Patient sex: M
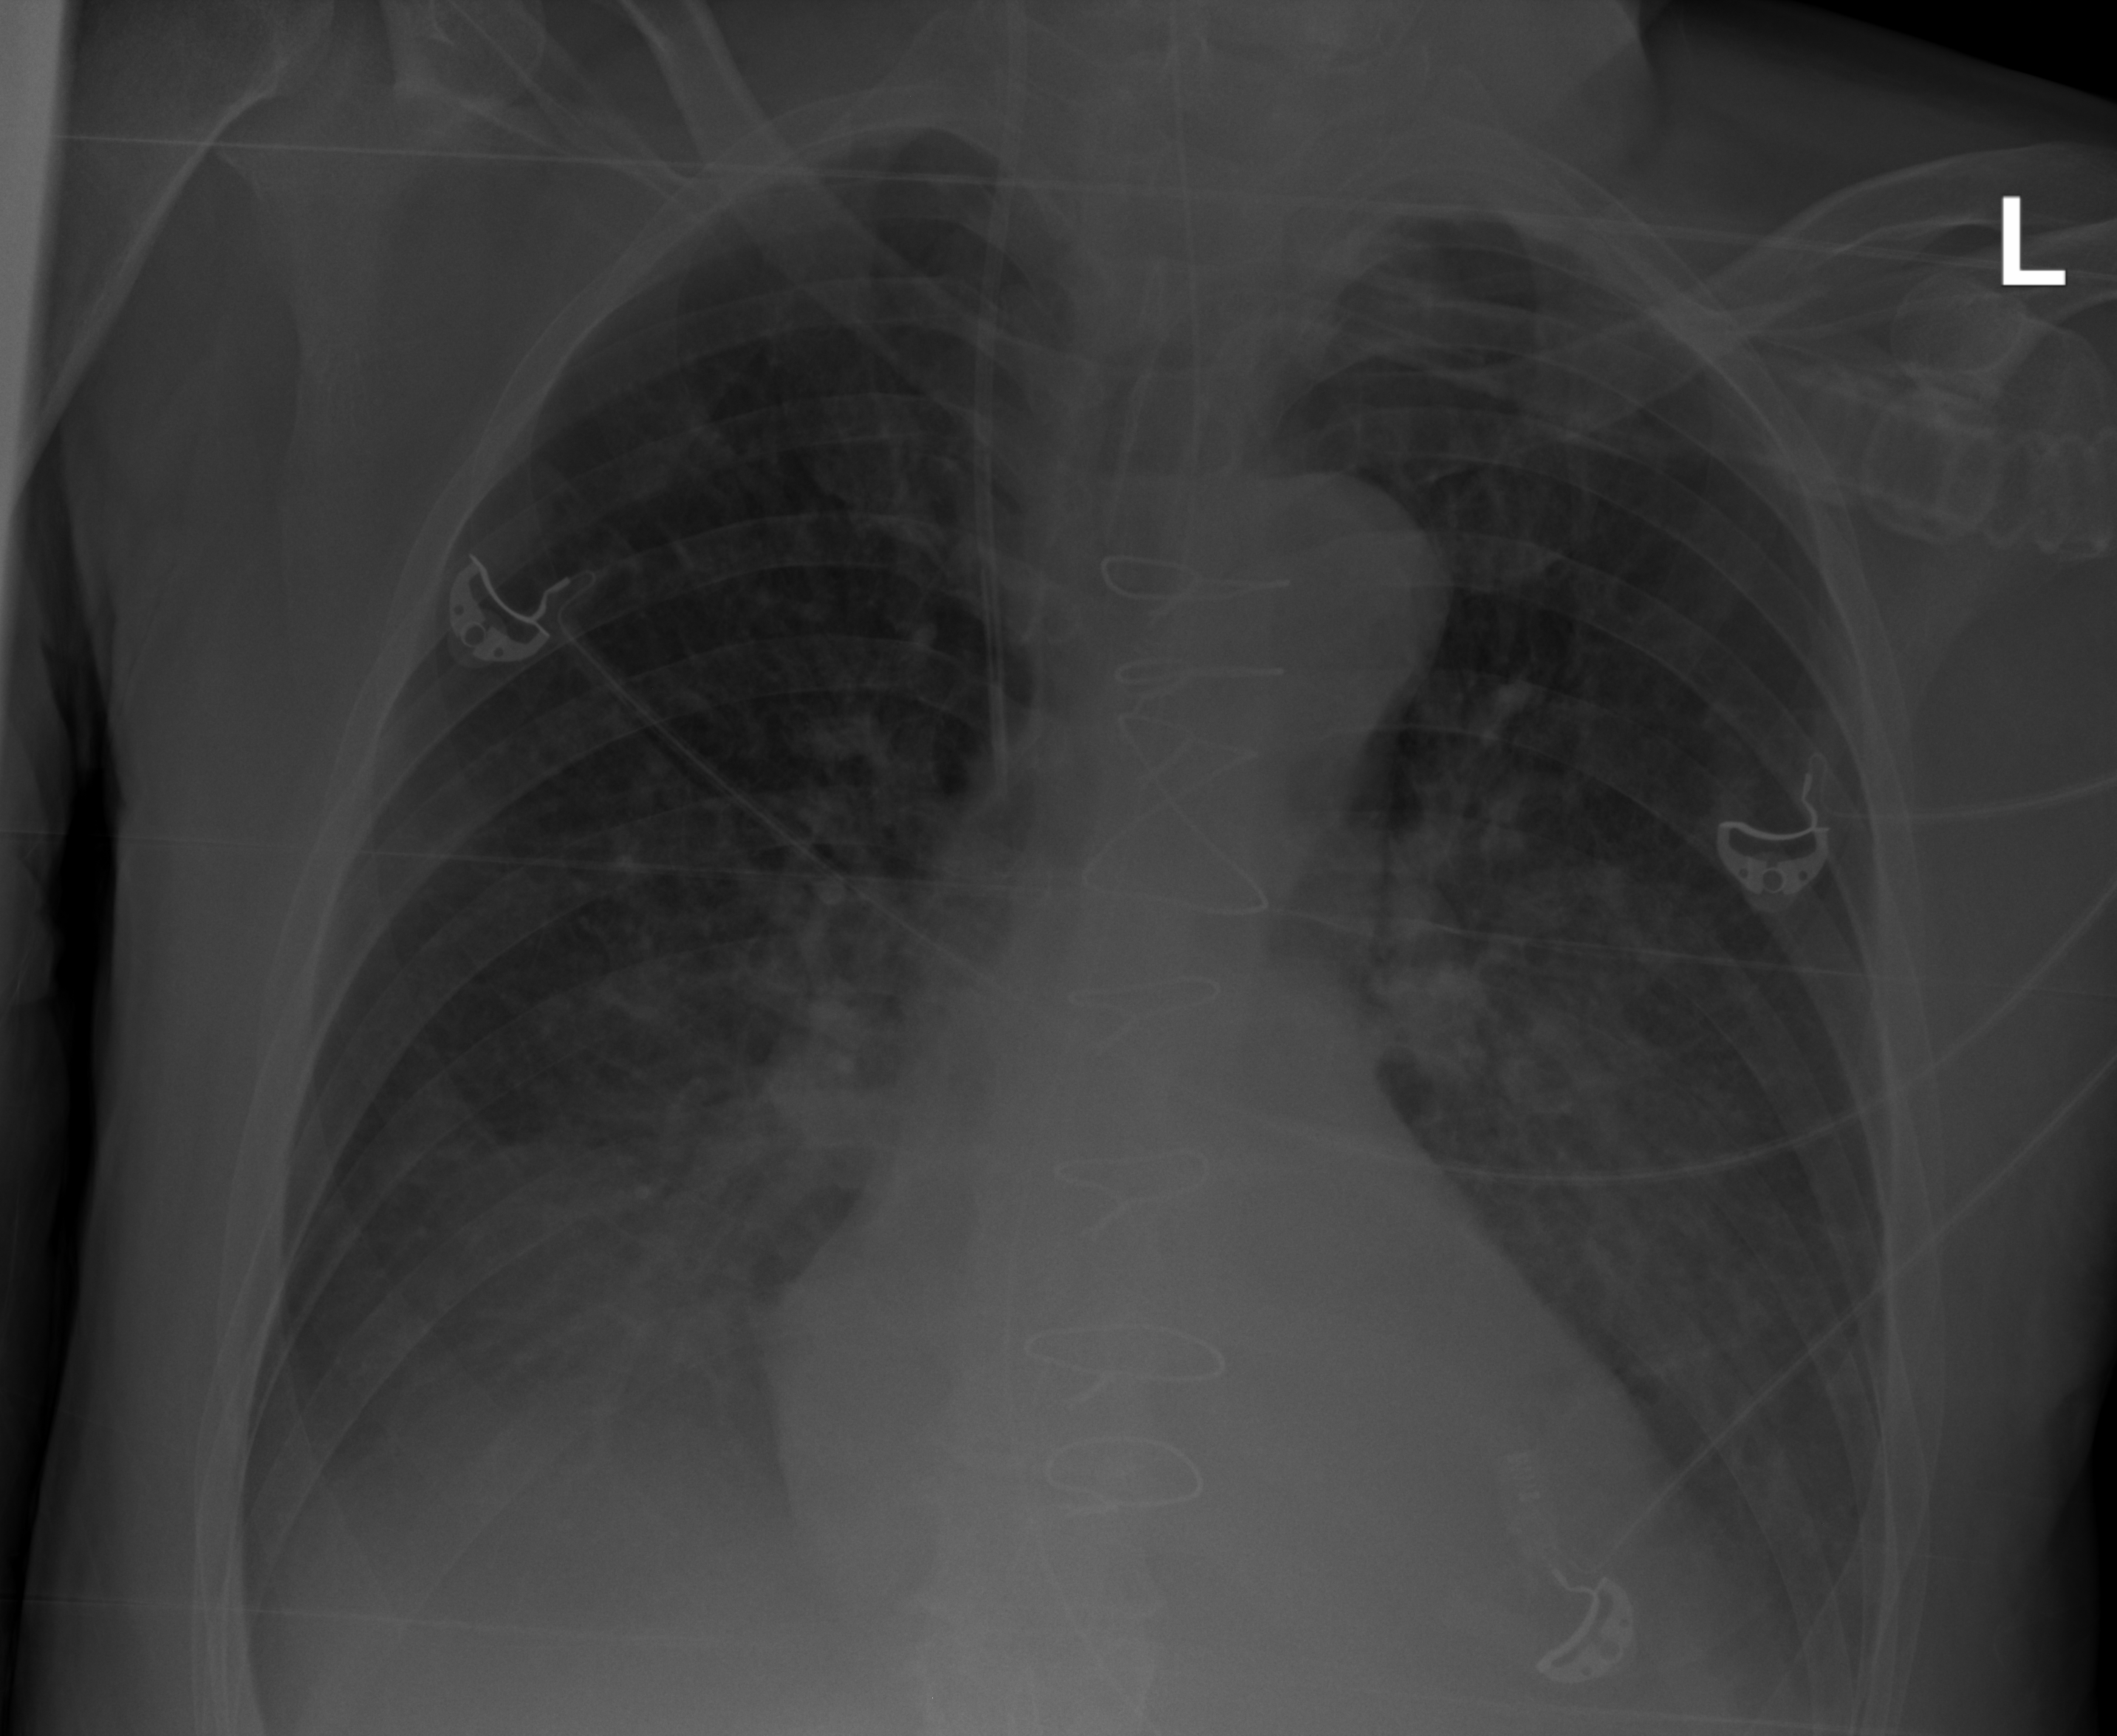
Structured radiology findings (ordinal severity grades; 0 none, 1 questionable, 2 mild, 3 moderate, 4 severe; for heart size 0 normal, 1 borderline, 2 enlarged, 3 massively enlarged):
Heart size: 1
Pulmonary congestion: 2
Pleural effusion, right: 2
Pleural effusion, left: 3
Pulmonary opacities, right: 0
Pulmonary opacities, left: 0
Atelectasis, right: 2
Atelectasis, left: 2